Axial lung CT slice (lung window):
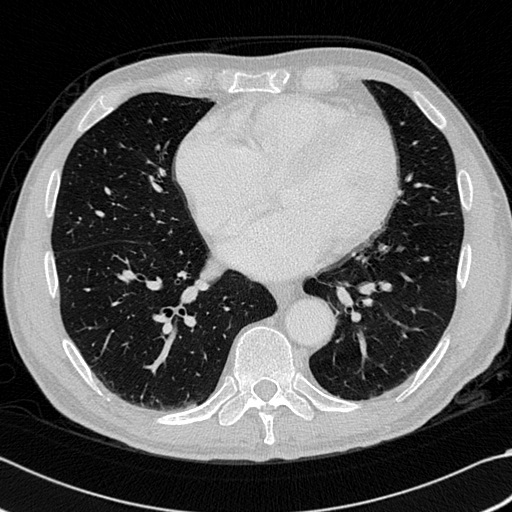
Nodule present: no